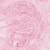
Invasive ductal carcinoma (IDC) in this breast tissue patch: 0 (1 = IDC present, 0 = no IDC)